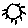
Label: sun